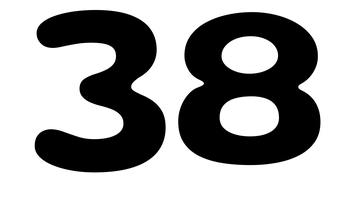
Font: Gluten_SemiBold